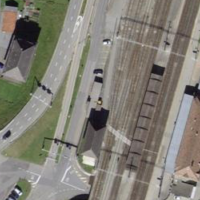
EUNIS habitat code: 54
Species observed at this site:
Neottia nidus-avis
Populus tremula
Colotois pennaria